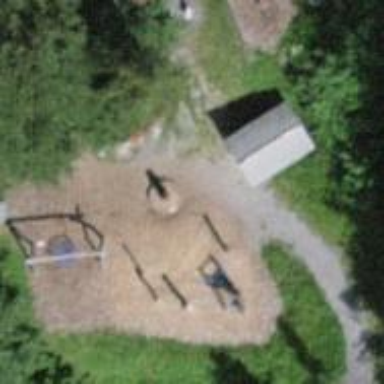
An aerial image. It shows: Playground area for leisure land.